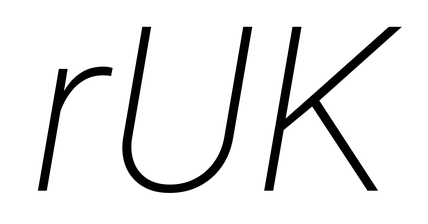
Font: Roboto-Italic_ExtraLight_Italic